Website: macys
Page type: billing-address
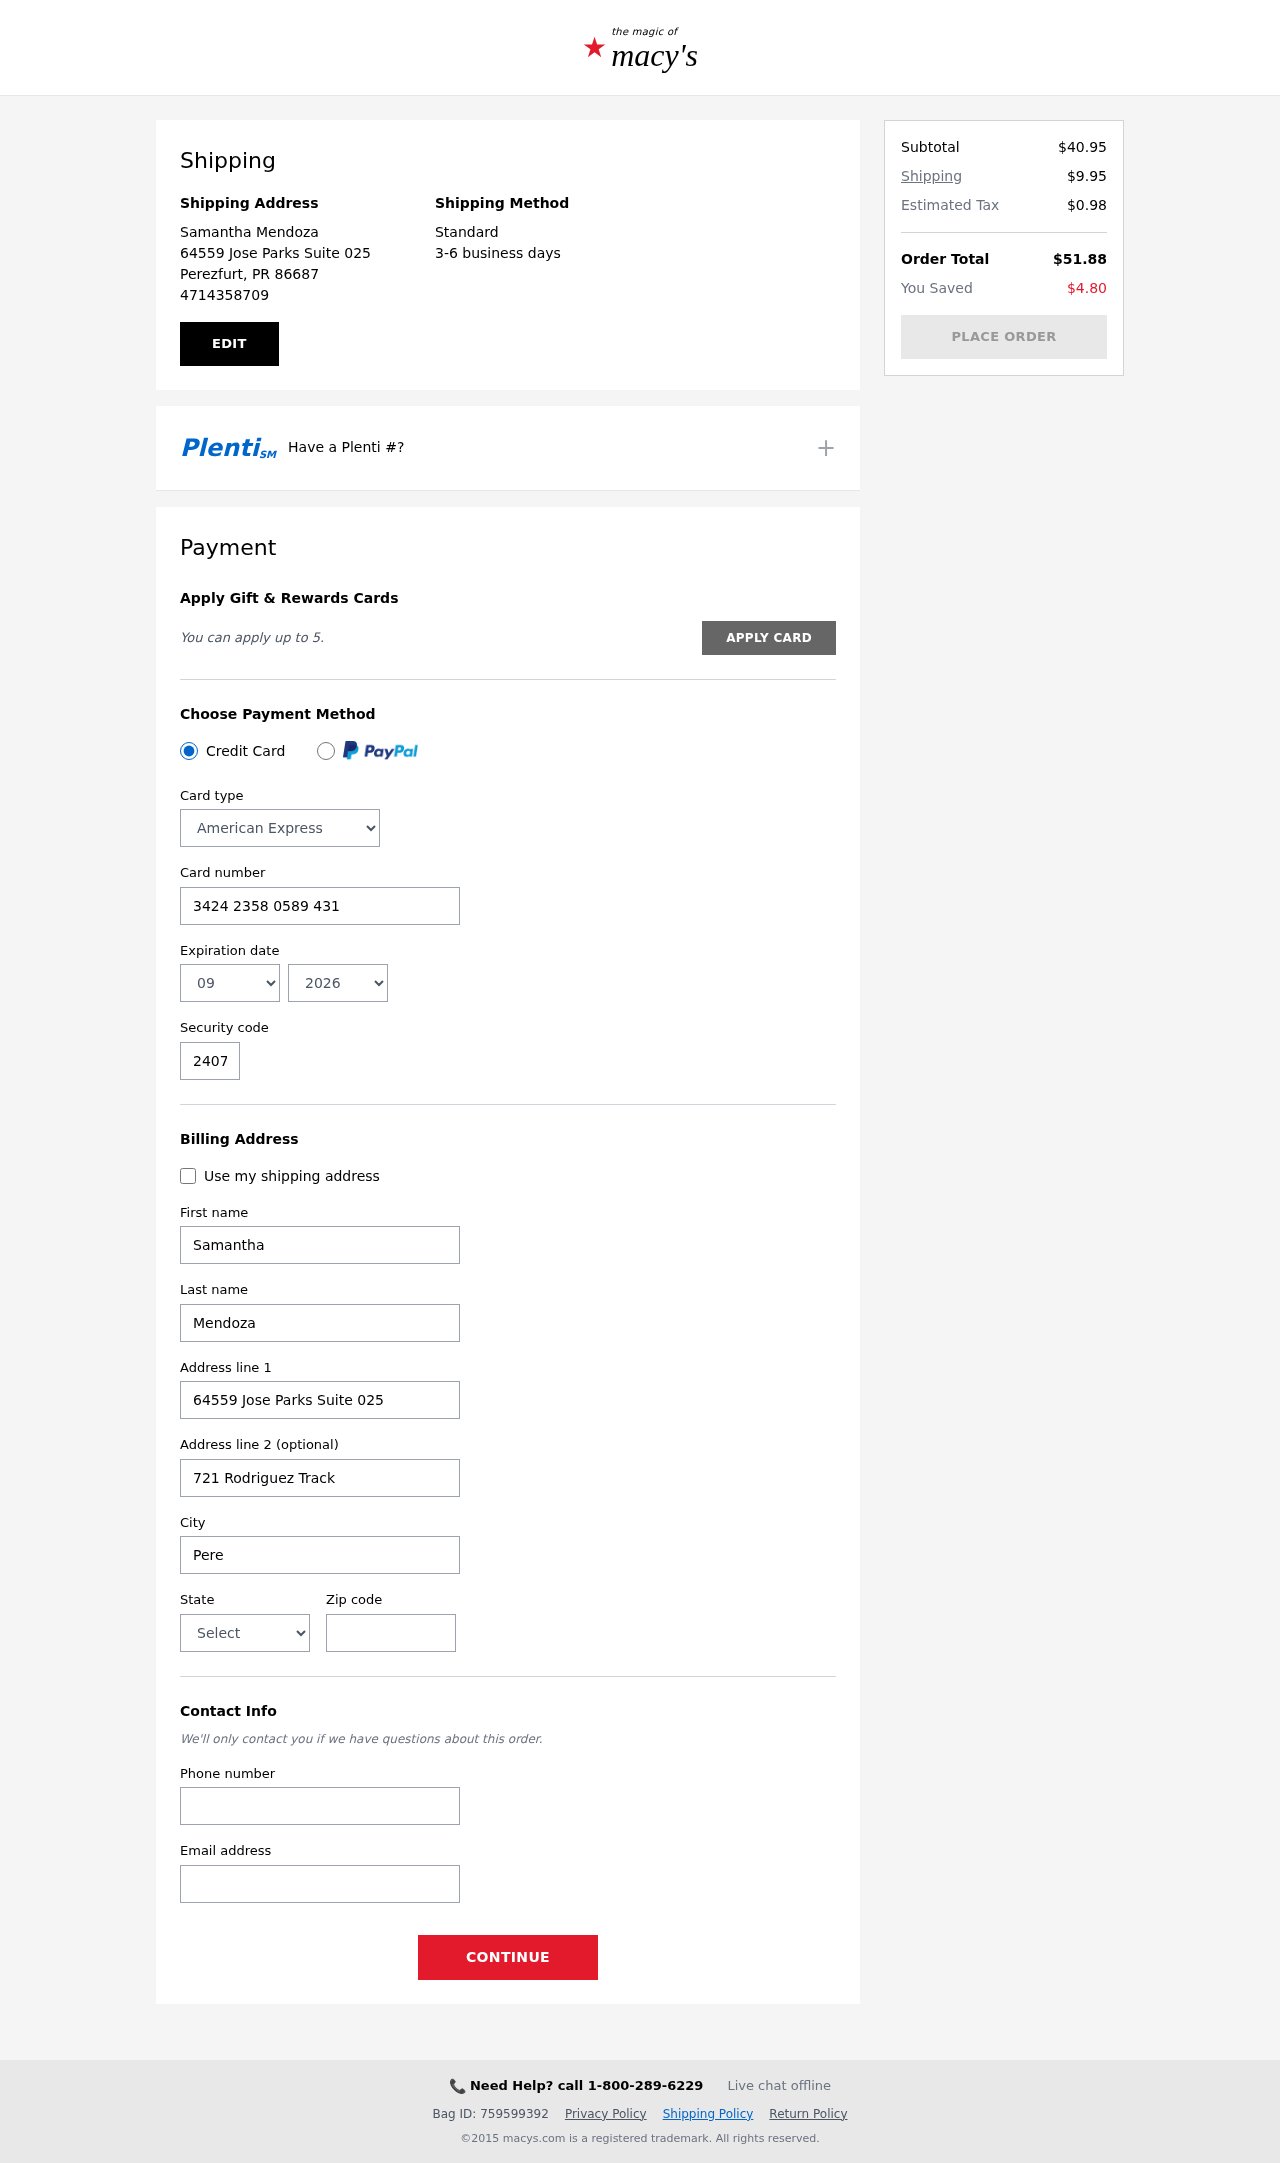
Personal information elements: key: PII_CARD_CVV
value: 2407
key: PII_CARD_EXPIRY_MONTH
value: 09
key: PII_CARD_EXPIRY_YEAR
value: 26
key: PII_CARD_NUMBER
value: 3424 2358 0589 431
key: PII_CARD_TYPE
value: American Express
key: PII_CITY
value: Perezfurt
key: PII_CITY_STATE_ZIP
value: Perezfurt, PR 86687
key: PII_EMAIL
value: samantha.mendoza@hotmail.com
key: PII_FIRSTNAME
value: Samantha
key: PII_FULLNAME
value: Samantha Mendoza
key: PII_LASTNAME
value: Mendoza
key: PII_PHONE
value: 4714358709
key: PII_POSTCODE
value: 86687
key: PII_STATE
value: PR
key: PII_STREET
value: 64559 Jose Parks Suite 025
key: PII_STREET2
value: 721 Rodriguez Track
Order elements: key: ORDER_SUBTOTAL
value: $40.95
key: ORDER_SHIPPING_COST
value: $9.95
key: ORDER_TAX
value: $0.98
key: ORDER_TOTAL
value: $51.88
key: ORDER_SAVINGS
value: $4.80